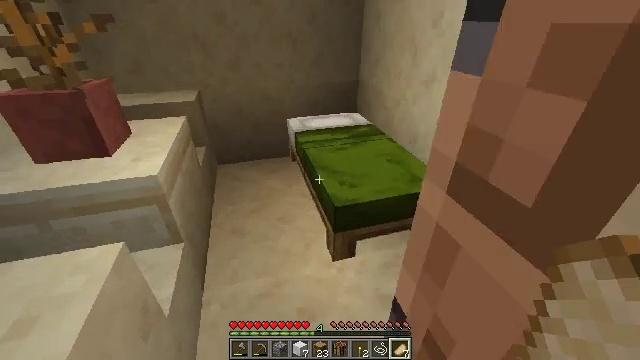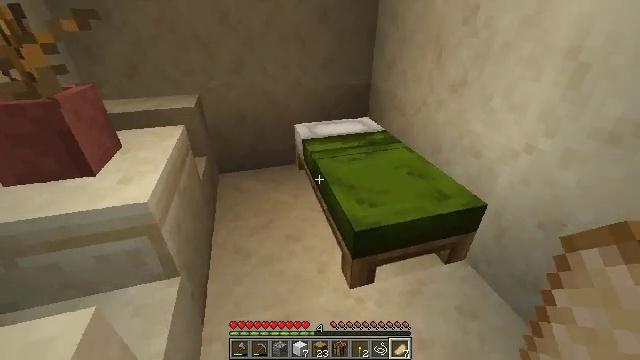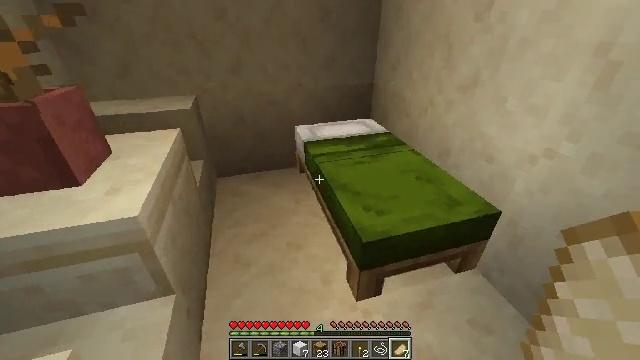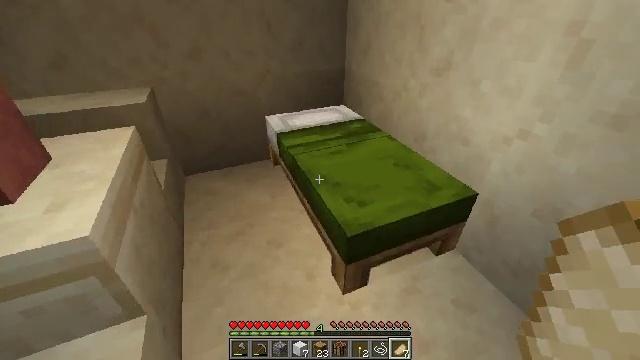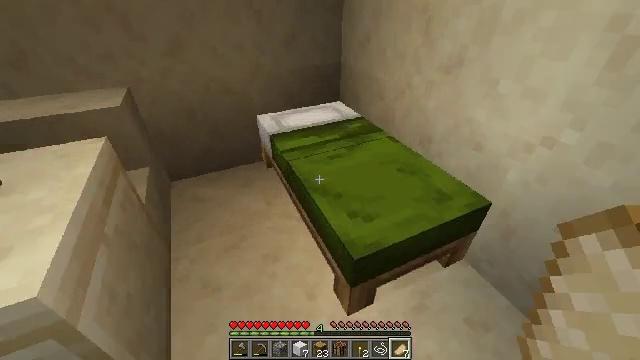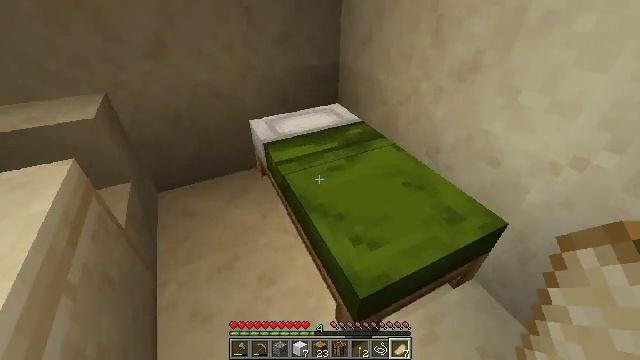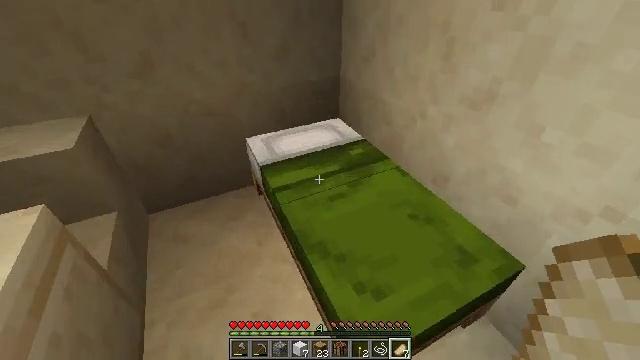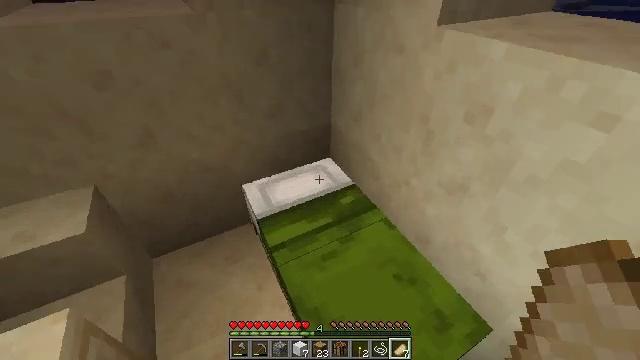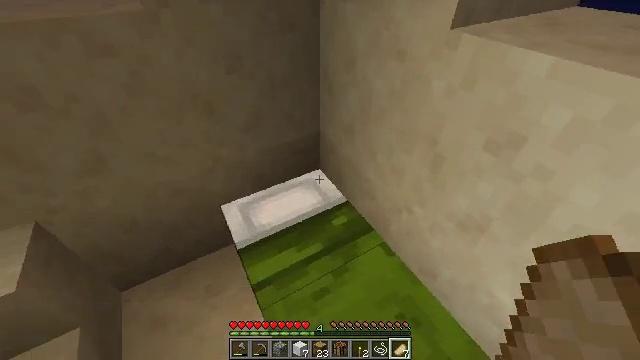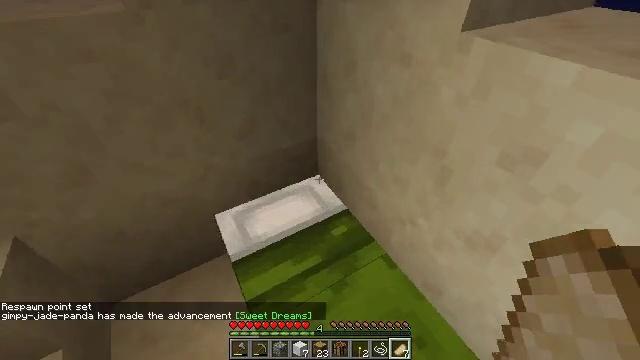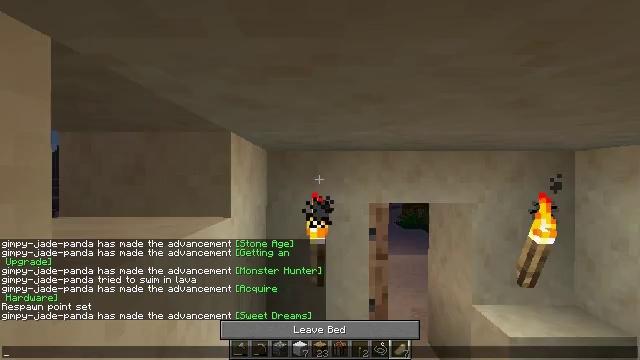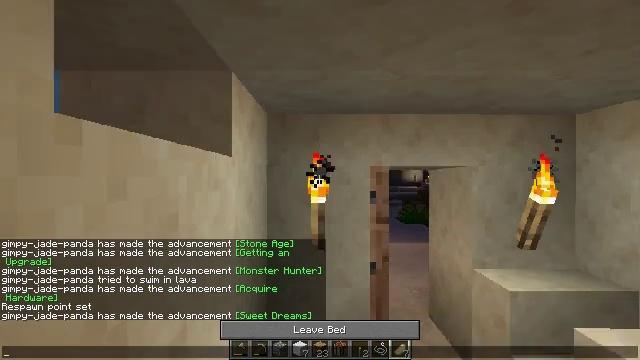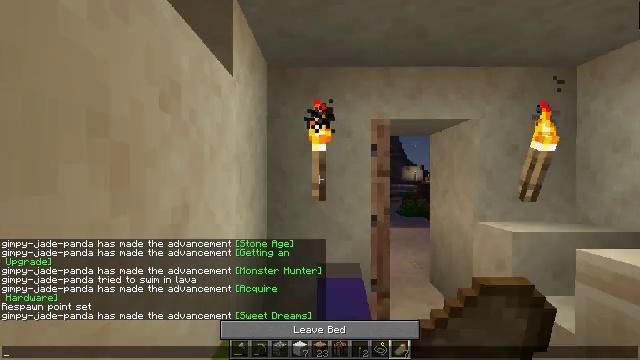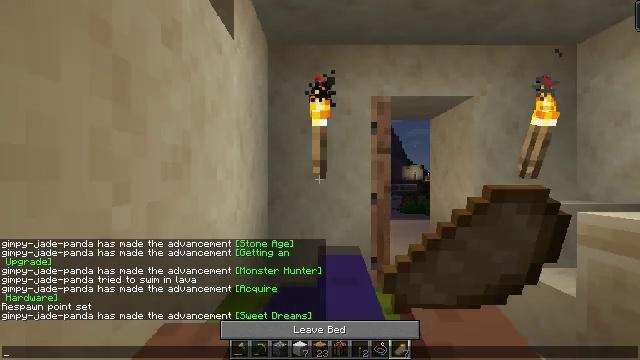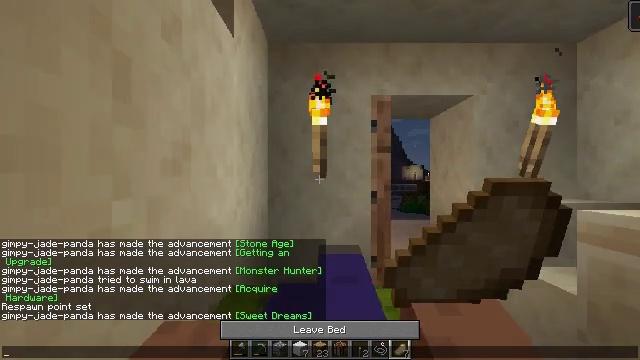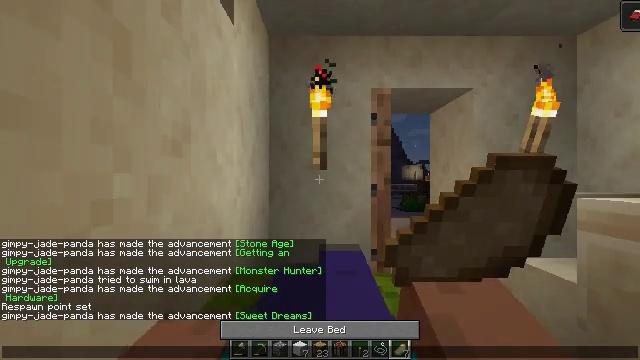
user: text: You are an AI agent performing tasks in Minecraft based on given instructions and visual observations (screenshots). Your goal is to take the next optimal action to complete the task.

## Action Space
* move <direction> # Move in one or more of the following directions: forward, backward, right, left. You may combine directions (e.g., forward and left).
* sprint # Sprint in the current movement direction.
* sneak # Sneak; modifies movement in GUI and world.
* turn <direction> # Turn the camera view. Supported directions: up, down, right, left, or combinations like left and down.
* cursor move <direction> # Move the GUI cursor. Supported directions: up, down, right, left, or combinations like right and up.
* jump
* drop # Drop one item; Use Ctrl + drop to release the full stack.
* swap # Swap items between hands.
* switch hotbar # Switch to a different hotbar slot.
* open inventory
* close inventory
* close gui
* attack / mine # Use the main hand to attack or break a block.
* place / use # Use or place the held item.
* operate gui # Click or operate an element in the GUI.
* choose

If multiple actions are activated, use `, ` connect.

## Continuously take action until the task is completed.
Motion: motion action
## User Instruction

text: Dig up the terracotta.
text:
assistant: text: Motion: move forward
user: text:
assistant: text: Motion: move forward
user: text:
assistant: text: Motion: move forward, turn right and down
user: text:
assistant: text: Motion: move forward, turn right and down, use / place
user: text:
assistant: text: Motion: move forward, turn right and down, use / place
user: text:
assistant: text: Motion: move forward, use / place
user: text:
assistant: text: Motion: move forward, turn right and down, use / place
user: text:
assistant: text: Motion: move forward, turn right and down, use / place
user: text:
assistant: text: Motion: move forward
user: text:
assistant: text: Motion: no_op
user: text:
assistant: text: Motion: open gui
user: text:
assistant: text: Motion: no_op
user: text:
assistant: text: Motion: cursor move down
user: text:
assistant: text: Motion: no_op
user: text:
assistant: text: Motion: no_op
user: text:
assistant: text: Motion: no_op
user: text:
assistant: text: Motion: no_op
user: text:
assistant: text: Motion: no_op
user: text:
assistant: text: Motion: no_op
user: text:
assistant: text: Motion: cursor move right and up
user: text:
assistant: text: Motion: cursor move right
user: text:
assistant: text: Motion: cursor move right and down
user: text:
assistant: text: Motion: cursor move right and down
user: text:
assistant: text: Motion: cursor move right
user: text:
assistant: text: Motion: cursor move right
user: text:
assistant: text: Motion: no_op
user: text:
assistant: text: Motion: no_op
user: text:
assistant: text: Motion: no_op
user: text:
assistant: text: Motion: no_op
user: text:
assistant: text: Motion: no_op